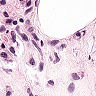
Metastatic tissue present: no